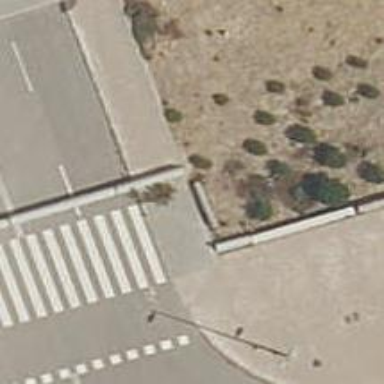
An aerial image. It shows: Sidewalk along the footway.